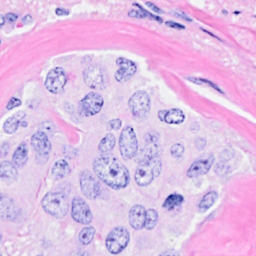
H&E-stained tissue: Breast